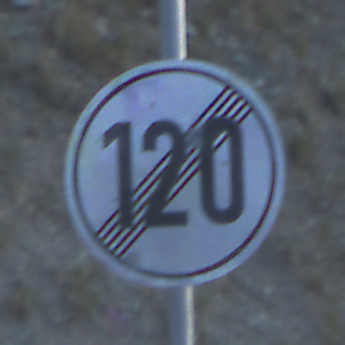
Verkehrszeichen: EndeGeschwindigkeit120
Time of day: SunriseSunset
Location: Outdoor (RoadRail)
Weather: Clear
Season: NotSpecified
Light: Natural